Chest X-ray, AP view. Patient: 24 years old, sex F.
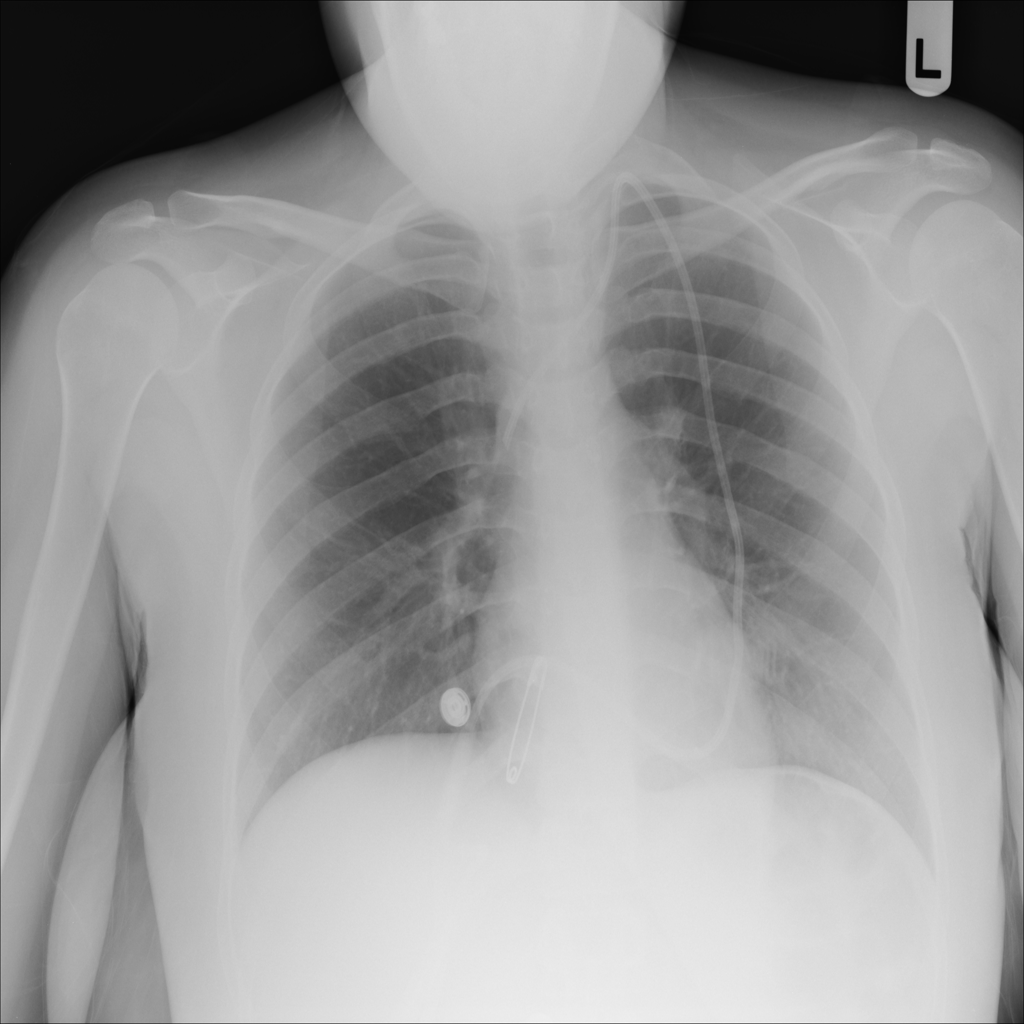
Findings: No Finding